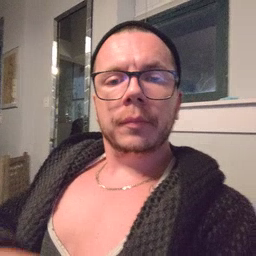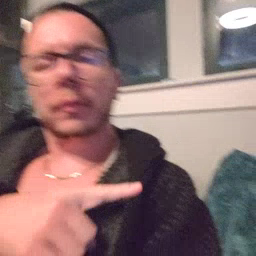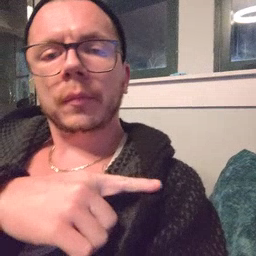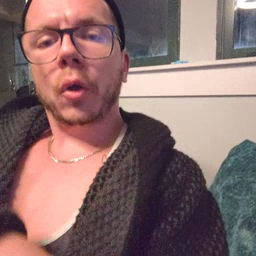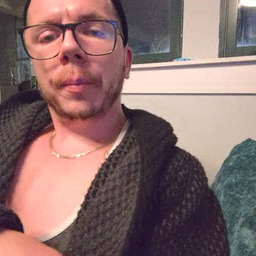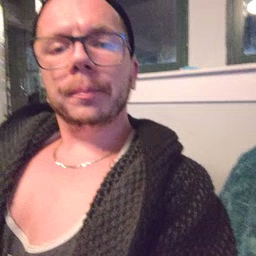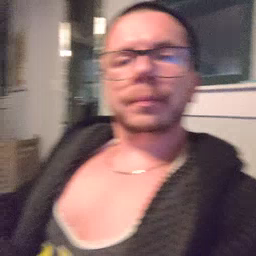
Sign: arm